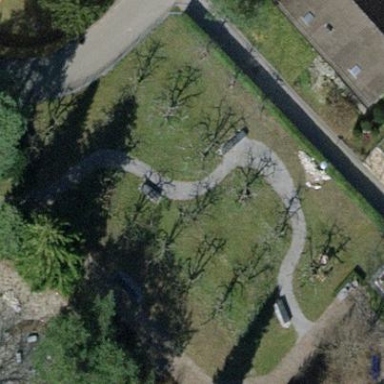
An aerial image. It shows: Orchard.